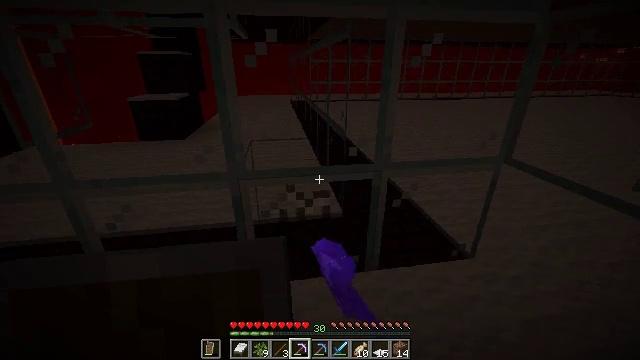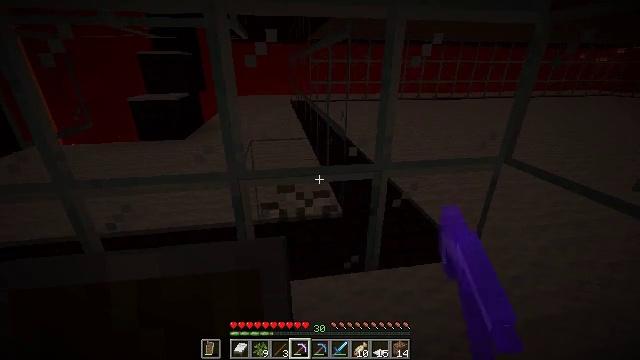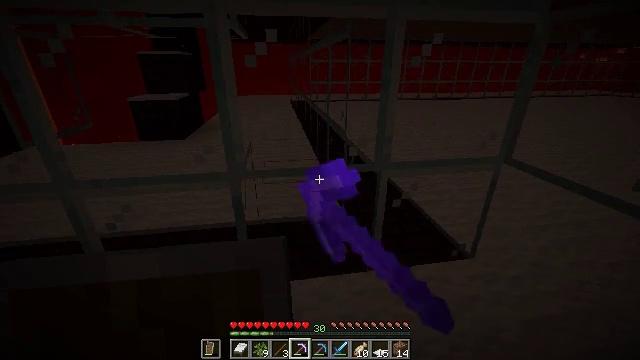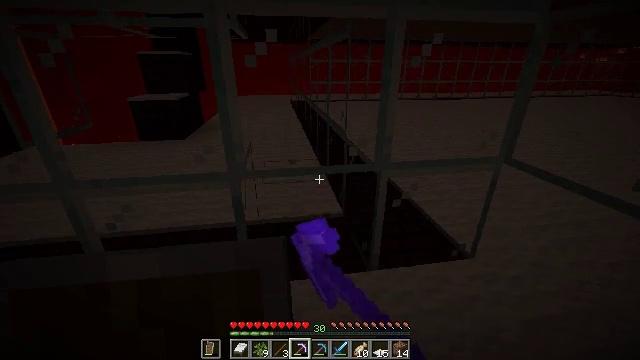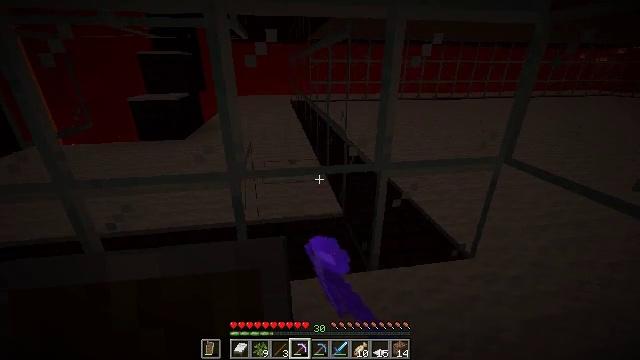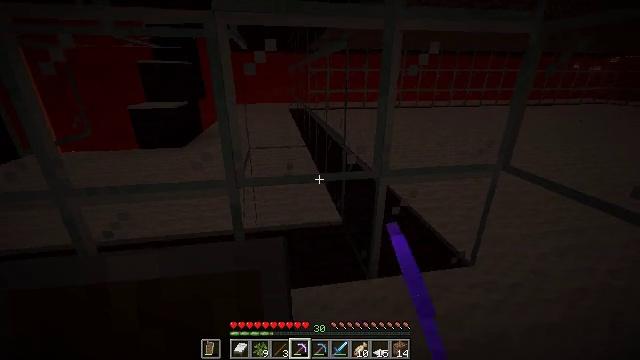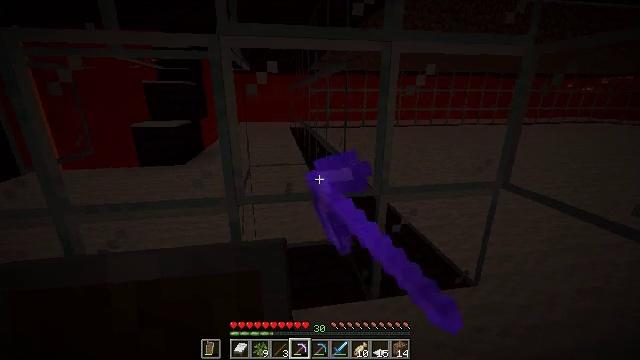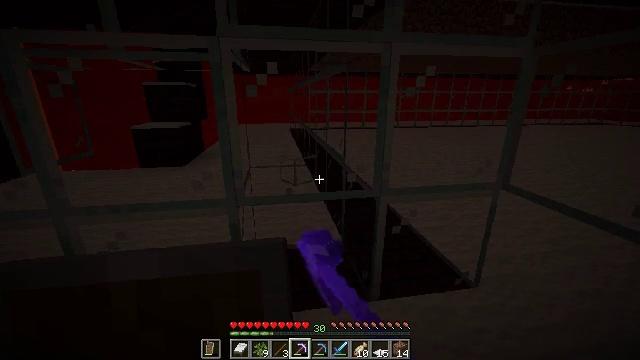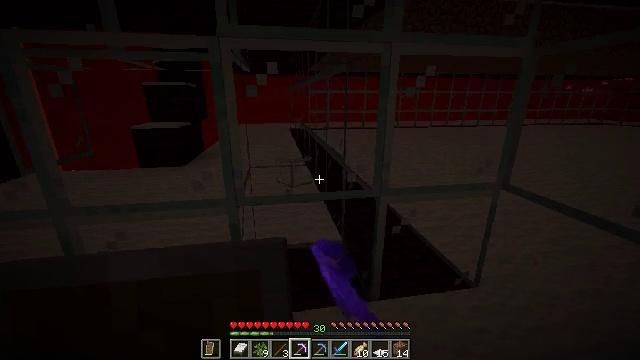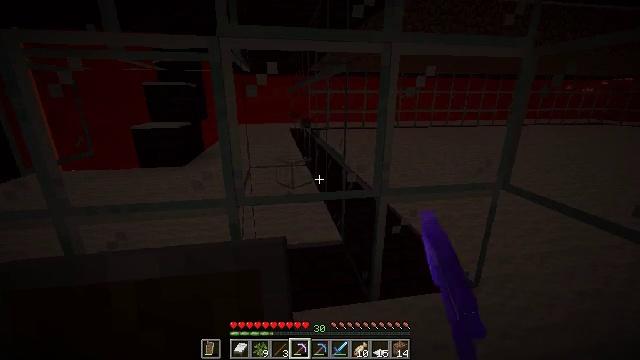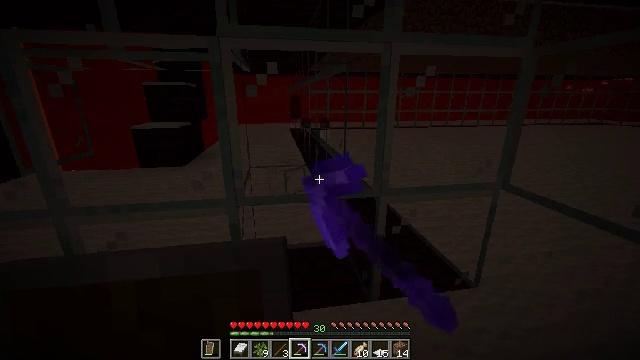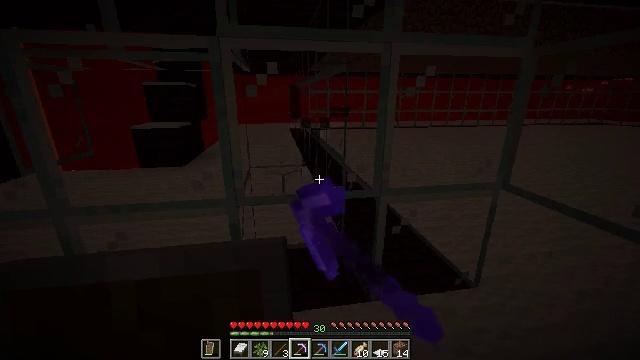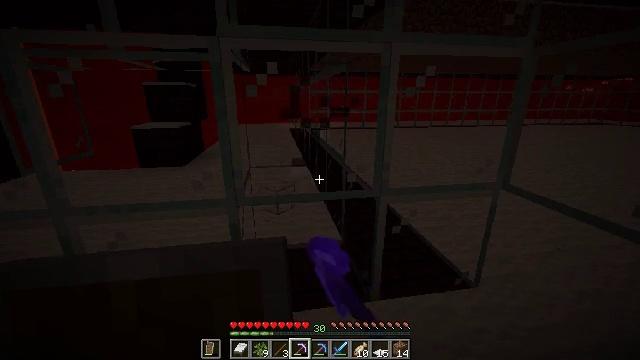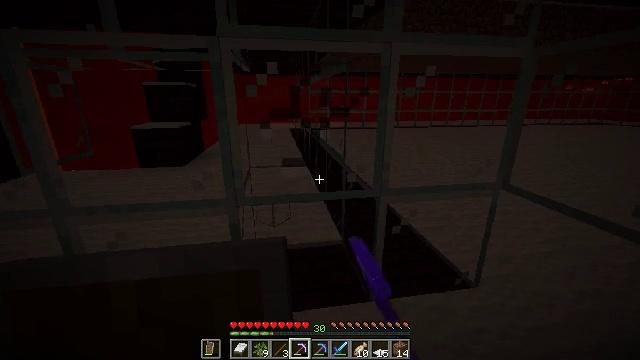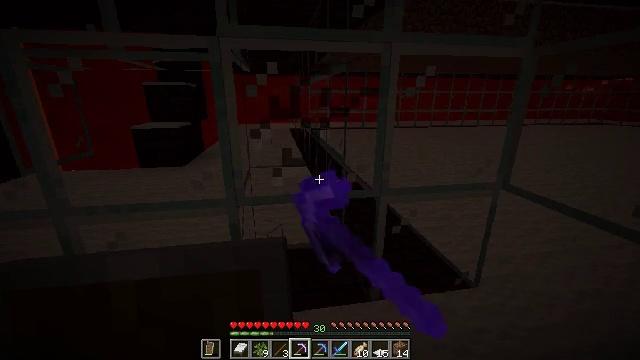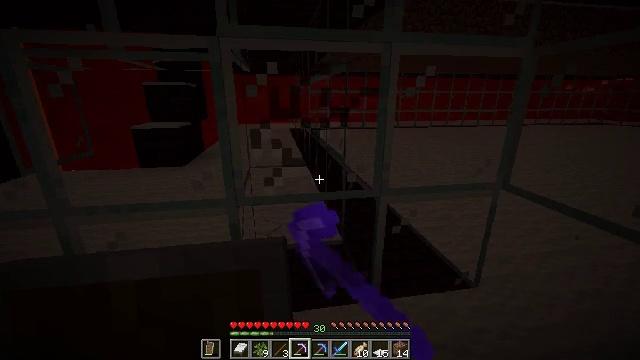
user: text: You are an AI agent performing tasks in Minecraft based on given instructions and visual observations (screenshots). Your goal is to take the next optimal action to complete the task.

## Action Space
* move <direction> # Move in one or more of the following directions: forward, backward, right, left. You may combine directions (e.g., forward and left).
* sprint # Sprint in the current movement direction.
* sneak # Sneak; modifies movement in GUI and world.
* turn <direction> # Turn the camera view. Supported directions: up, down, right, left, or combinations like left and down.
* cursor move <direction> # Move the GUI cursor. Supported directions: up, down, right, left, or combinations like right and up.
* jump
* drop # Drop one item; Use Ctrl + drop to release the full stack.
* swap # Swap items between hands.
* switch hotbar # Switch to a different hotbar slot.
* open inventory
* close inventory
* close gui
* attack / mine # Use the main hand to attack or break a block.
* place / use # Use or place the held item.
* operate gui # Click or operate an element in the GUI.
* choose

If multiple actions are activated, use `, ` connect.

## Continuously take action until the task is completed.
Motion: motion action
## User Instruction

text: Remove the glass to use the space.
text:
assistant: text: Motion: attack / mine
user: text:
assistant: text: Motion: attack / mine
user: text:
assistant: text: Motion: attack / mine
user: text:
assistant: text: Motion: attack / mine
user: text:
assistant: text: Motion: turn up, attack / mine
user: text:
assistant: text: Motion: turn up, attack / mine
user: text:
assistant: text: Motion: attack / mine
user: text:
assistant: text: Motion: attack / mine
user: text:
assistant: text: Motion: attack / mine
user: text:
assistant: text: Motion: attack / mine
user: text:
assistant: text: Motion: attack / mine
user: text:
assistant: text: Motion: attack / mine
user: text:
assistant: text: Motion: attack / mine
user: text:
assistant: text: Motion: attack / mine
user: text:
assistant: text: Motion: attack / mine
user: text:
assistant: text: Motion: attack / mine
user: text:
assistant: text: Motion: attack / mine
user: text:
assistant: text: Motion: attack / mine
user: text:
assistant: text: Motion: attack / mine
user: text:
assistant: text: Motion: move forward
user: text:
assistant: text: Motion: move forward, turn down
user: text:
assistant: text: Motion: no_op